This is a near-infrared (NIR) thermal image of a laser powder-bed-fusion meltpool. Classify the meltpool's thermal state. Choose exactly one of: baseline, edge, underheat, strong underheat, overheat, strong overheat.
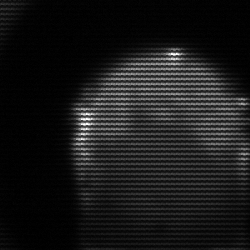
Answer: edge